Question: Hi I am trying to run my application on android Emulator . . yesterday it was working fine and right now its working fine on device . . but when I select Emulator it gives me error as in attached image . .Anyone can guide what's the reason . .?
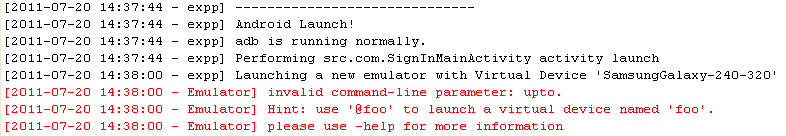
Answer: May be you are changing the path of the android sdk folder.The path can't contain spaces.Like if you keep it in it will create problem because has a space on the path